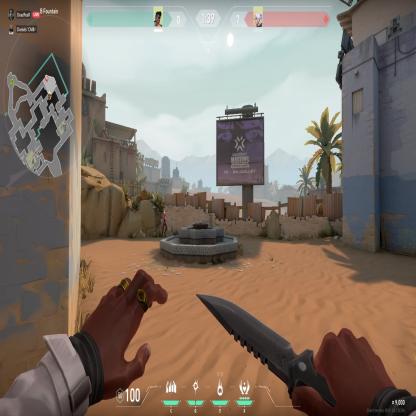
Label: enemy